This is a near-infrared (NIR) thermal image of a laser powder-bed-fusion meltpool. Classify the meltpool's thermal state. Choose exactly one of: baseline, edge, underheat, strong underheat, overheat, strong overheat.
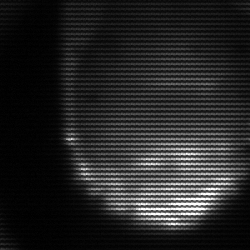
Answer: edge